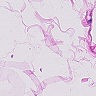
Metastatic tissue present: no